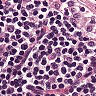
Metastatic tissue present: no